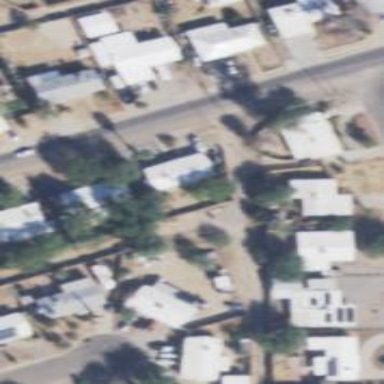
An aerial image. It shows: Alley classified as service road.